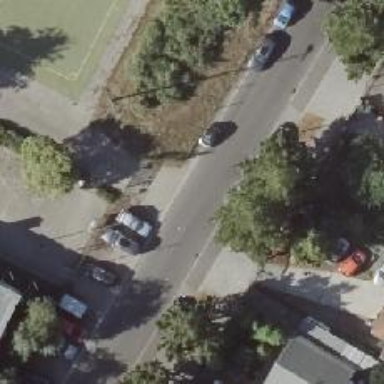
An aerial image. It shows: Residential road with asphalt surface and sidewalks on the left side. There are parallel parking lanes on both sides: street side on the left and half on the kerb on the right.